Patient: sex F, age 43
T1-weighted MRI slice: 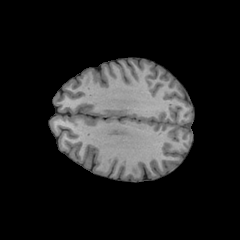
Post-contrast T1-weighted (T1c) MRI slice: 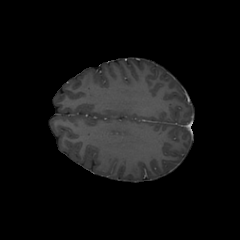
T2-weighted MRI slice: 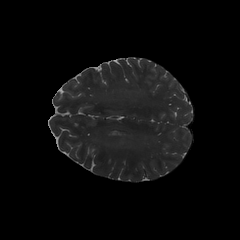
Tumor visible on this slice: no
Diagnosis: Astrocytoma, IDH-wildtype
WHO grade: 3